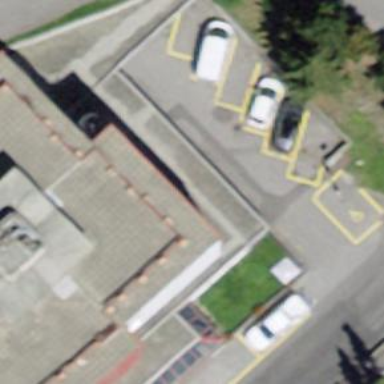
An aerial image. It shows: Parking space with surface parking facilities.